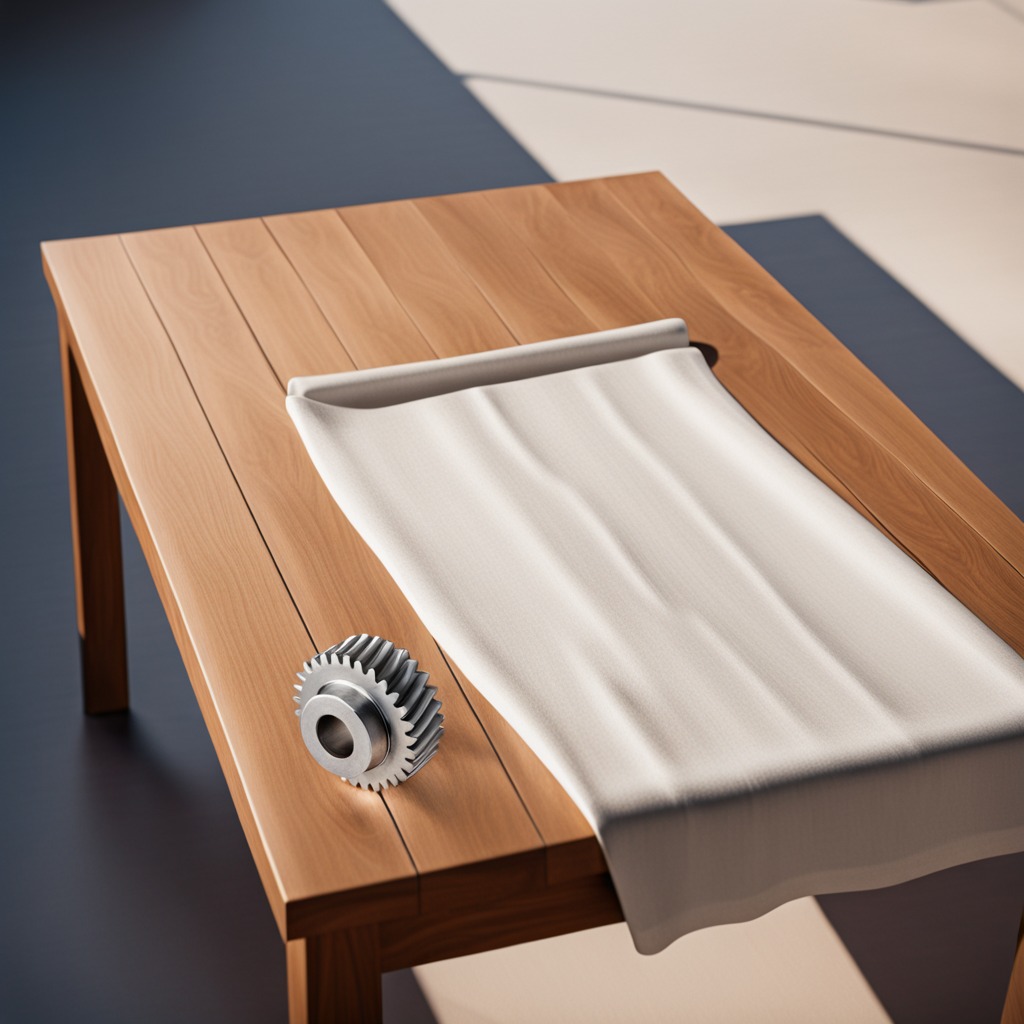
A steel gear with teeth is lying on the wooden table in an outdoor workshop during daytime bright natural light soft shadows worn but beneath the cloth.